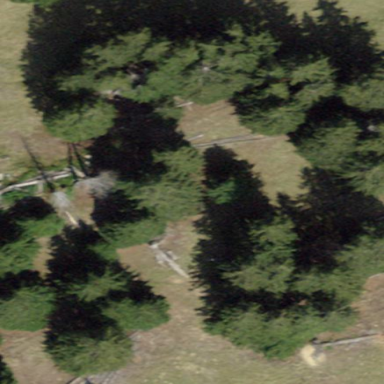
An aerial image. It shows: Forest area.